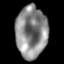
Tissue: lung
Cell type: Myeloid cells
Senescence score: 0.2149
Nuclear area (px): 1611
Mean DAPI intensity: 137.802